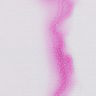
Metastatic tissue present: no